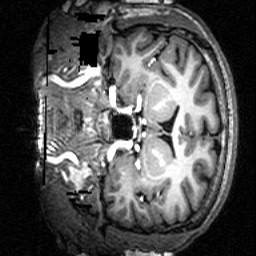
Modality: T1w
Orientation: coronal
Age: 21
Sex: male